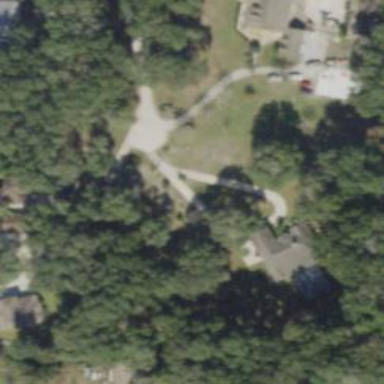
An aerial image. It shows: Driveway.